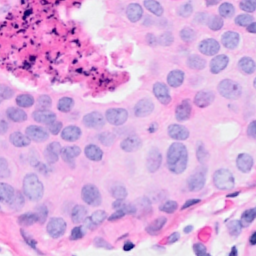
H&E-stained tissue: Breast